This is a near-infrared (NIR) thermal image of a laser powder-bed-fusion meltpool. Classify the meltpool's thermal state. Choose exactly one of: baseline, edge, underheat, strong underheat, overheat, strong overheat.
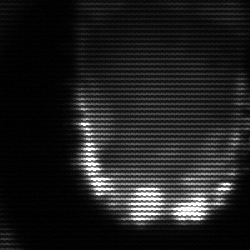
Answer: baseline